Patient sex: M
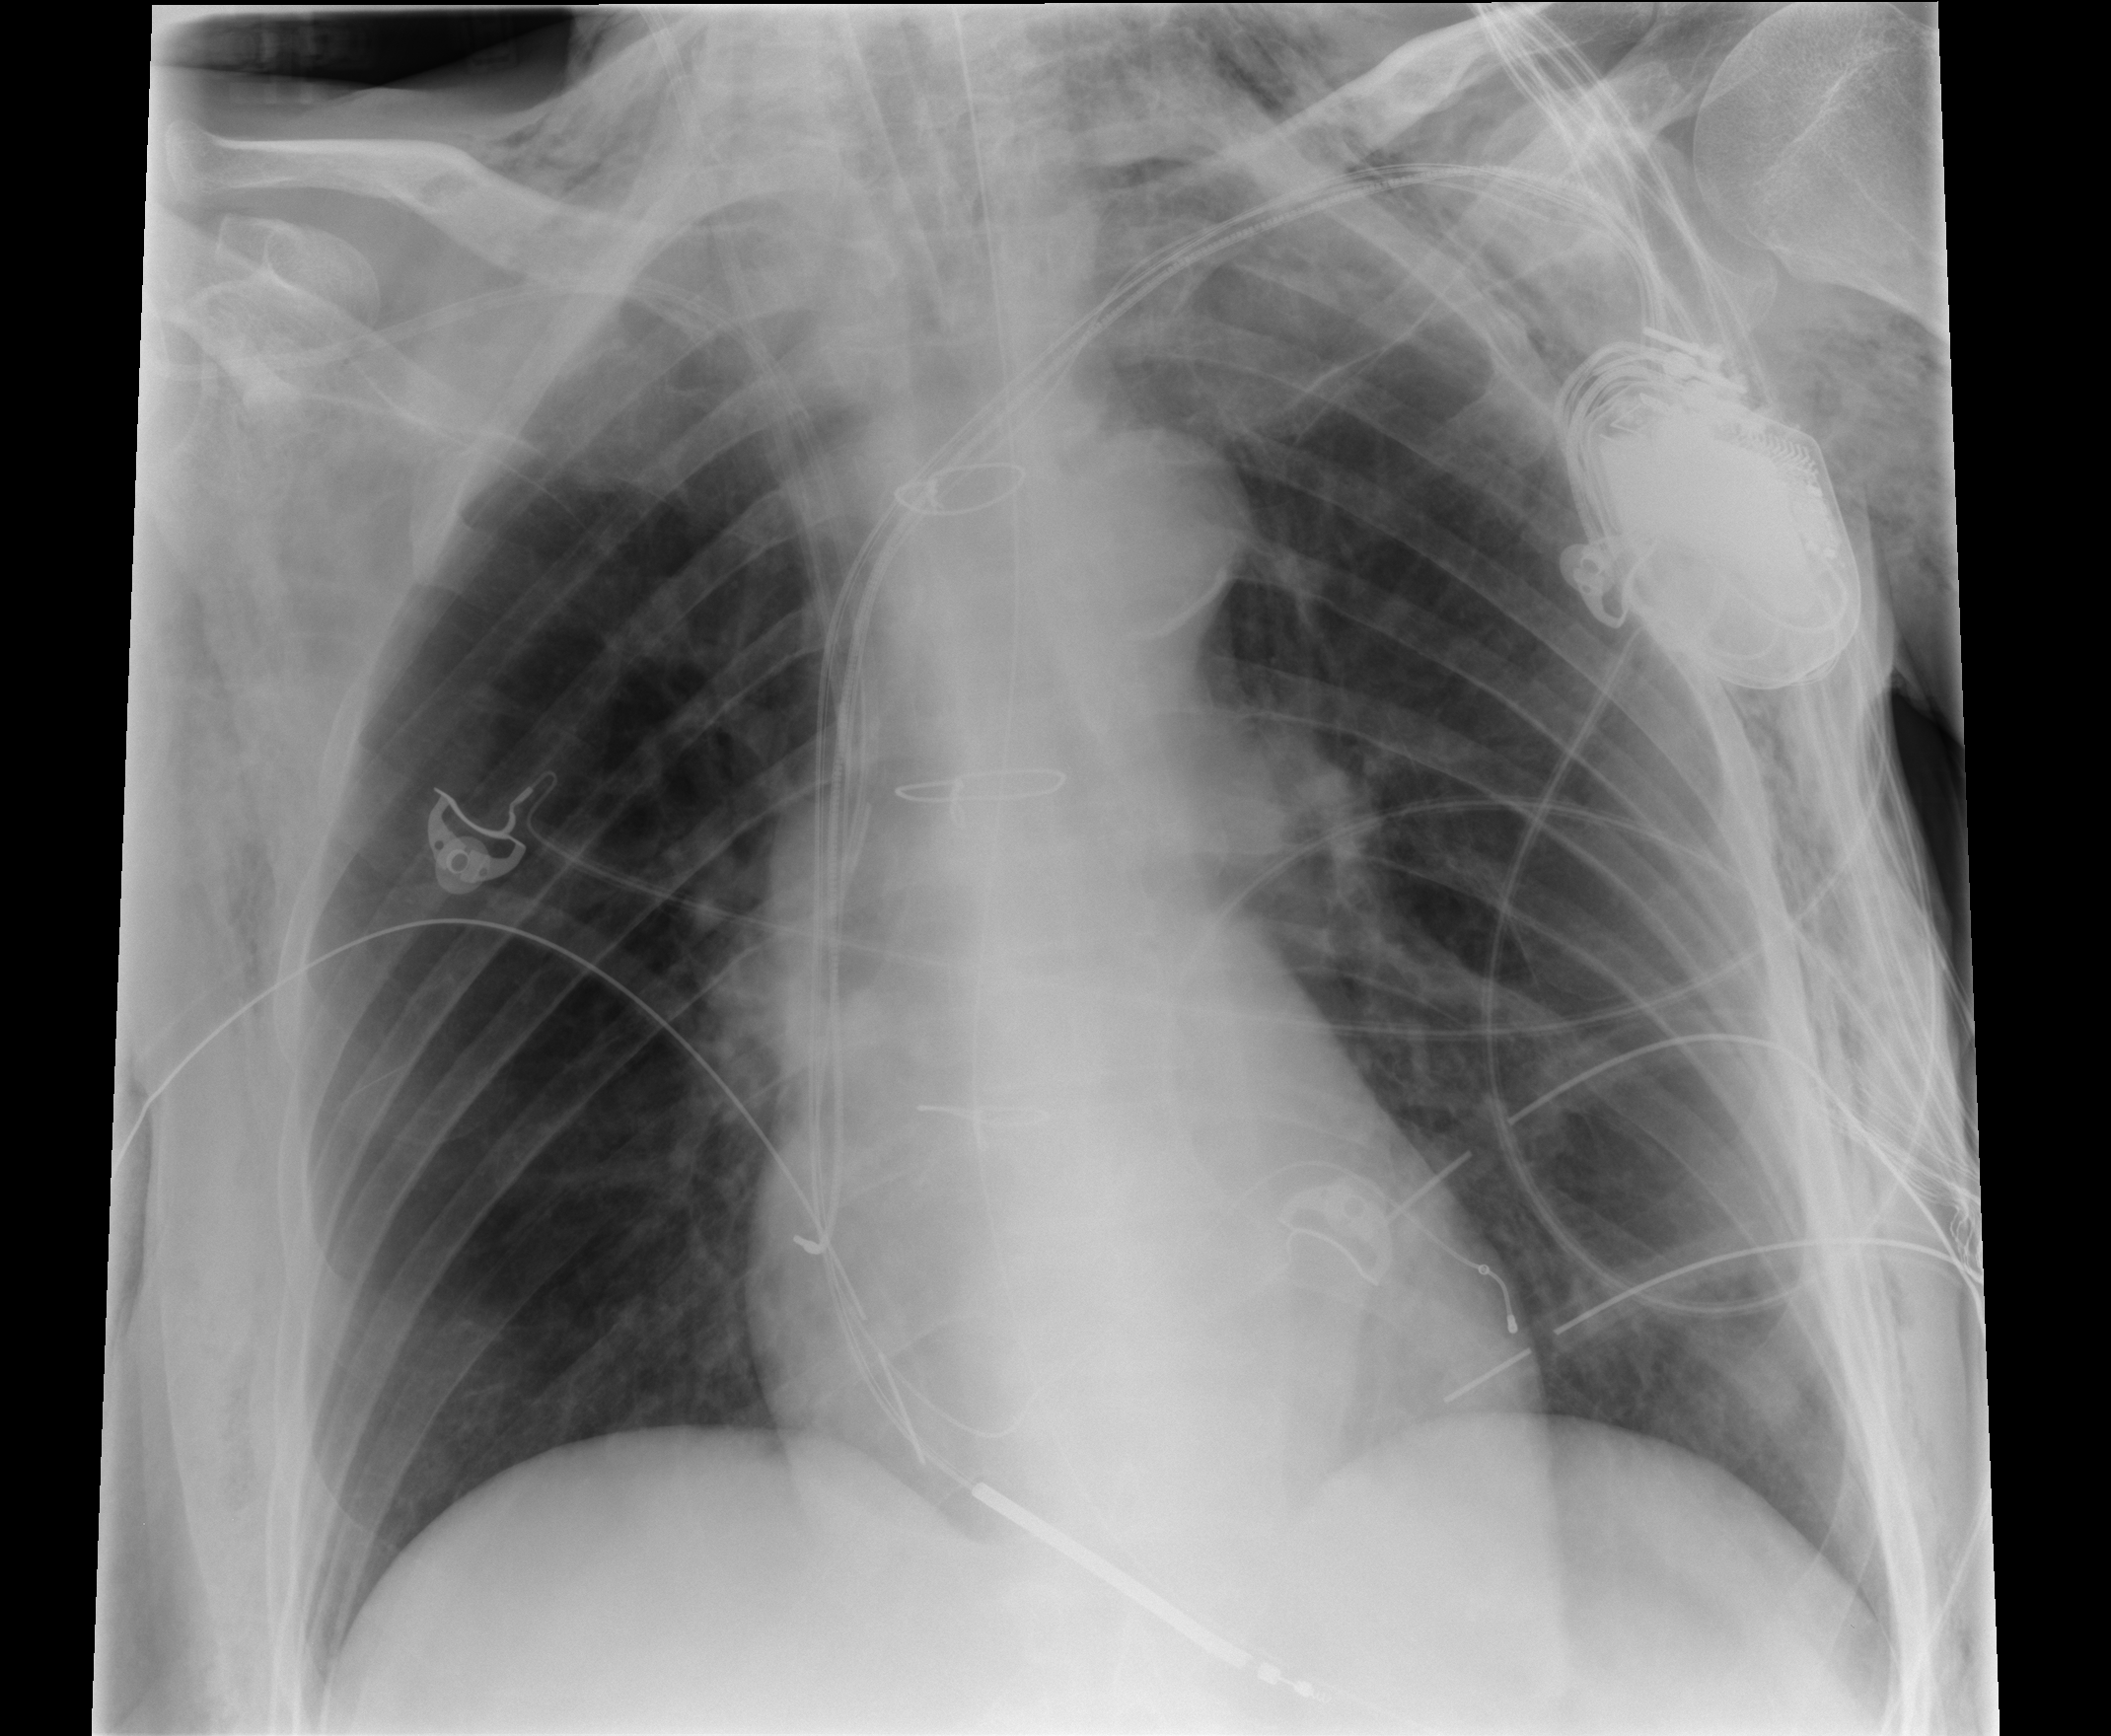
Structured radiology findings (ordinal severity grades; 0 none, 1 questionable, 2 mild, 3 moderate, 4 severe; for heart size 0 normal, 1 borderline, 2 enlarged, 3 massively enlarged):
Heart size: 0
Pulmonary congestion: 0
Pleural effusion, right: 0
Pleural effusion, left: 1
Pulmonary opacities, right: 0
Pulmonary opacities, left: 0
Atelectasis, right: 2
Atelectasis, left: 2